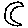
Label: moon